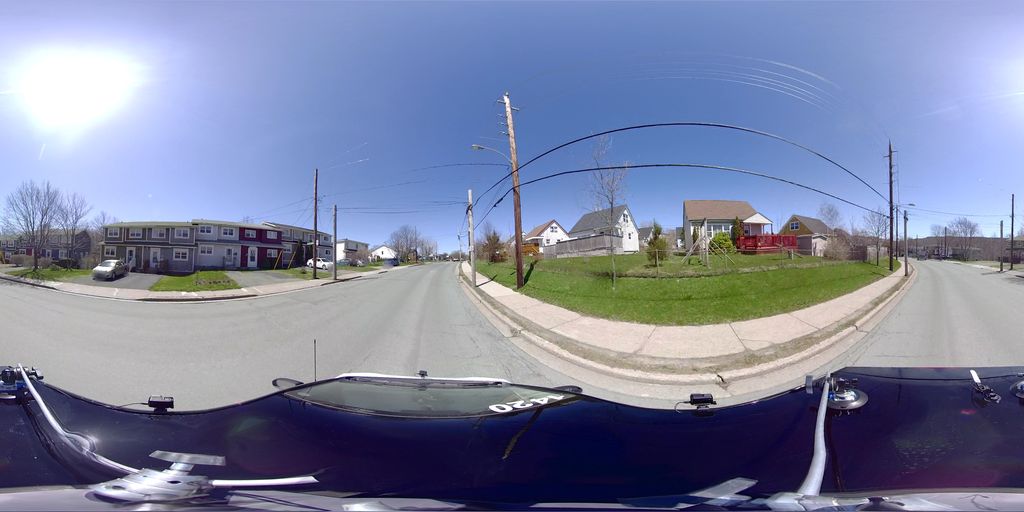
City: st_johns